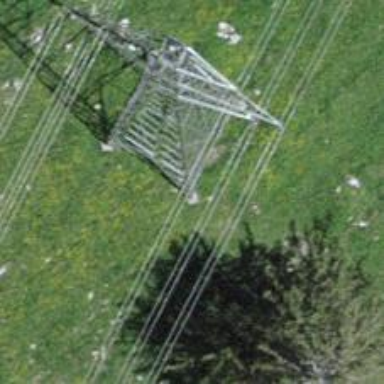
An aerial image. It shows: Power tower.